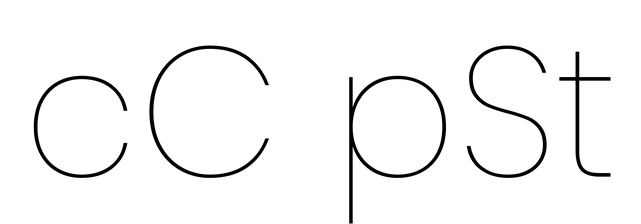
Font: Poppins-Thin